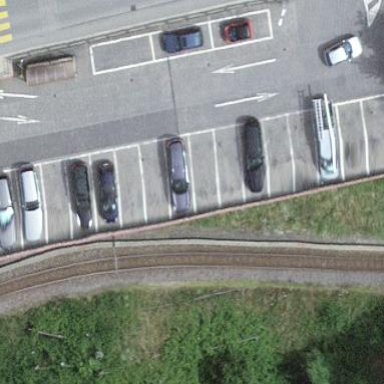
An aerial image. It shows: Parking area with surface.